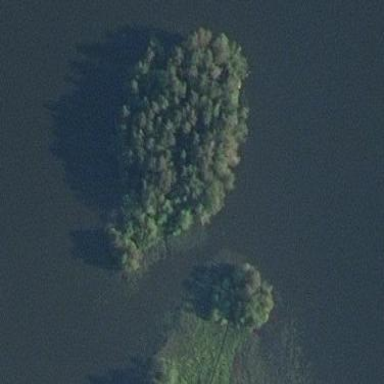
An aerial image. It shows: Islet.